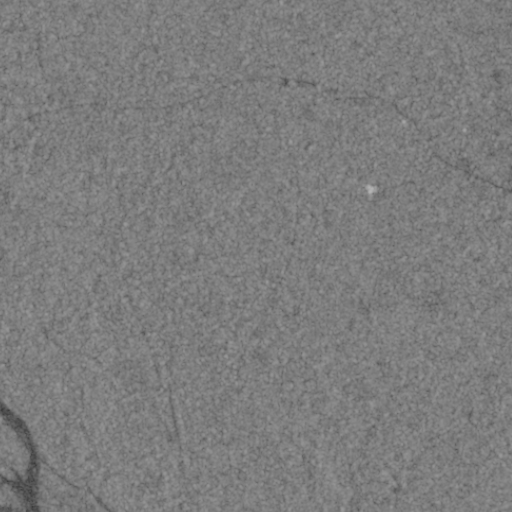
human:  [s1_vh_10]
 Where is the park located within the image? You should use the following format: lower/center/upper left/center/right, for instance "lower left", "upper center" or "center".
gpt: The park is located in the upper center of the image.
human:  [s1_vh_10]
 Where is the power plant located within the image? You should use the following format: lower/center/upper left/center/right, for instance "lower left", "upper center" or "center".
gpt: The power plant is located in the center right of the image.
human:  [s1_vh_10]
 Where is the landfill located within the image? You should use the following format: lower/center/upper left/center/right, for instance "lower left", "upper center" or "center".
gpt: There is no landfill in the image.

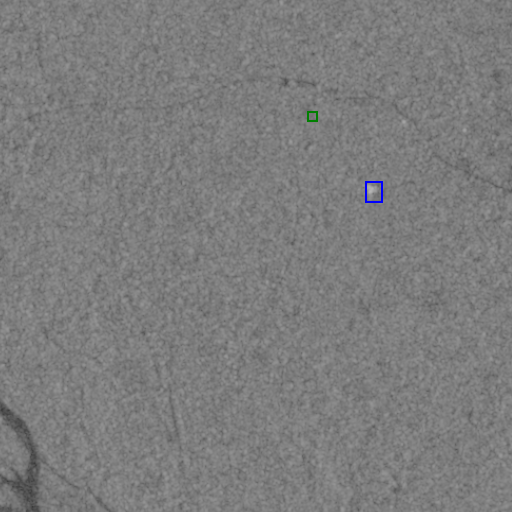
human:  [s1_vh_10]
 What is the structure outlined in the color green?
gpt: The structure outlined in green is a park.
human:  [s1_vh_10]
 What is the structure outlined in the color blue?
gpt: The structure outlined in blue is a power plant.
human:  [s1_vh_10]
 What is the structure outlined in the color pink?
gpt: There is no pink outline.